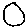
Label: moon